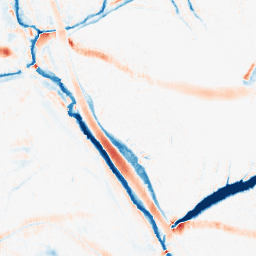
Category: morphological
Decomposition family: morphological_ellipse
Decomposition parameters: operation: average
width: 20
height: 10
Upsampling method: bicubic
Upsampling parameters: scale: 2
Upsampling scale: 2